Interaction volume radius: 10 \u00c5
Interaction volume height: 20 \u00c5
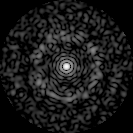
Disorder parameter: 0.8329